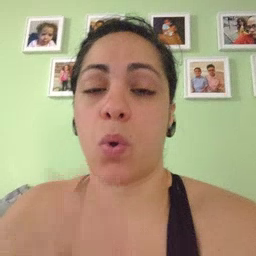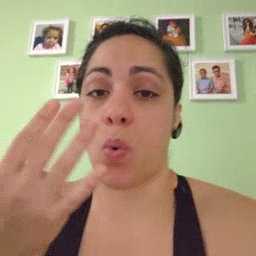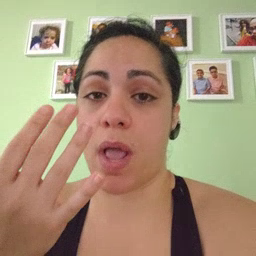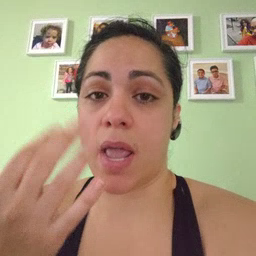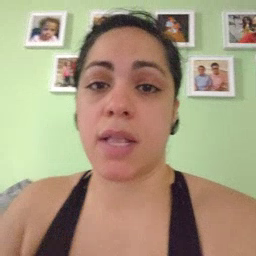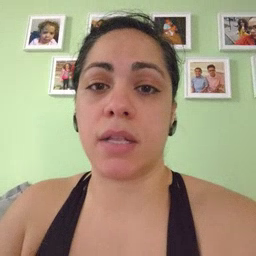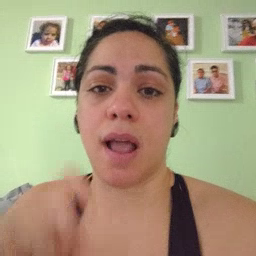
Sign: wait